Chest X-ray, AP view. Patient: 54 years old, sex F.
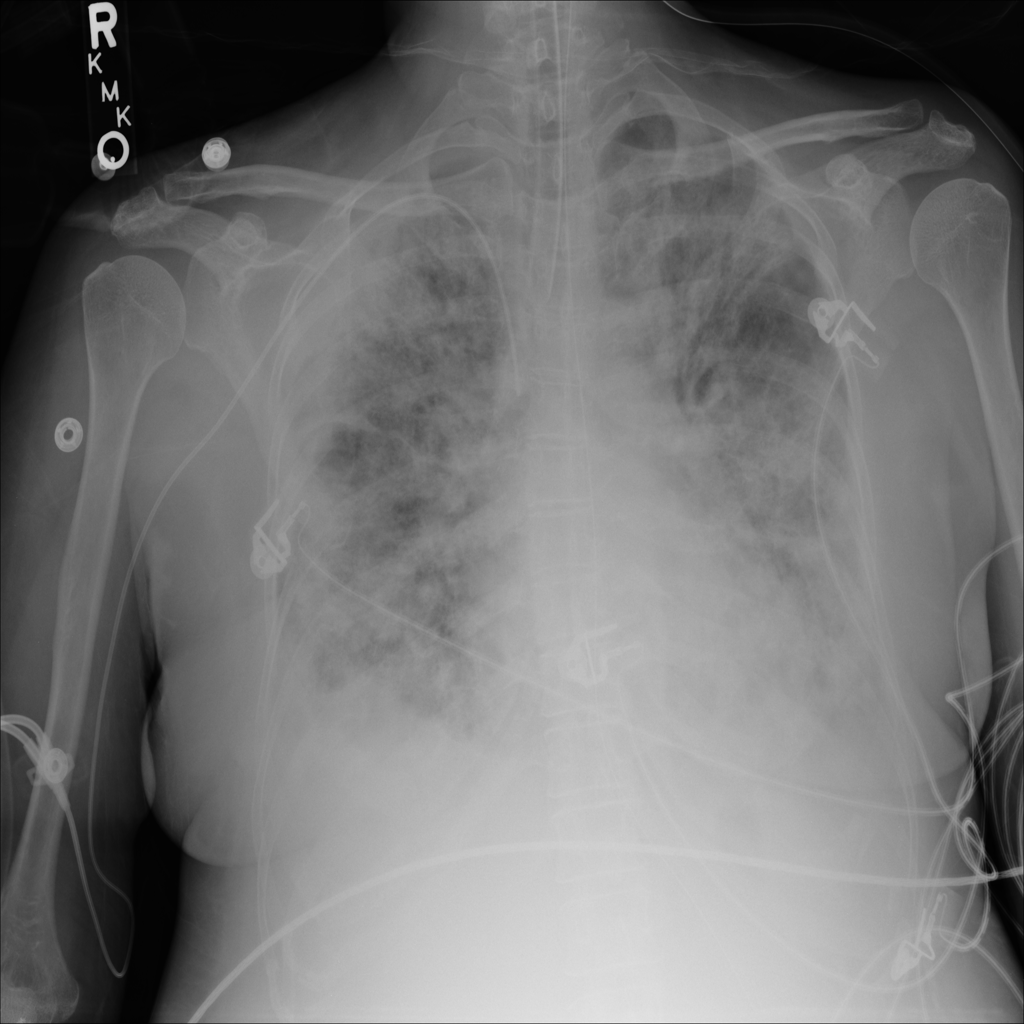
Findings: Infiltration